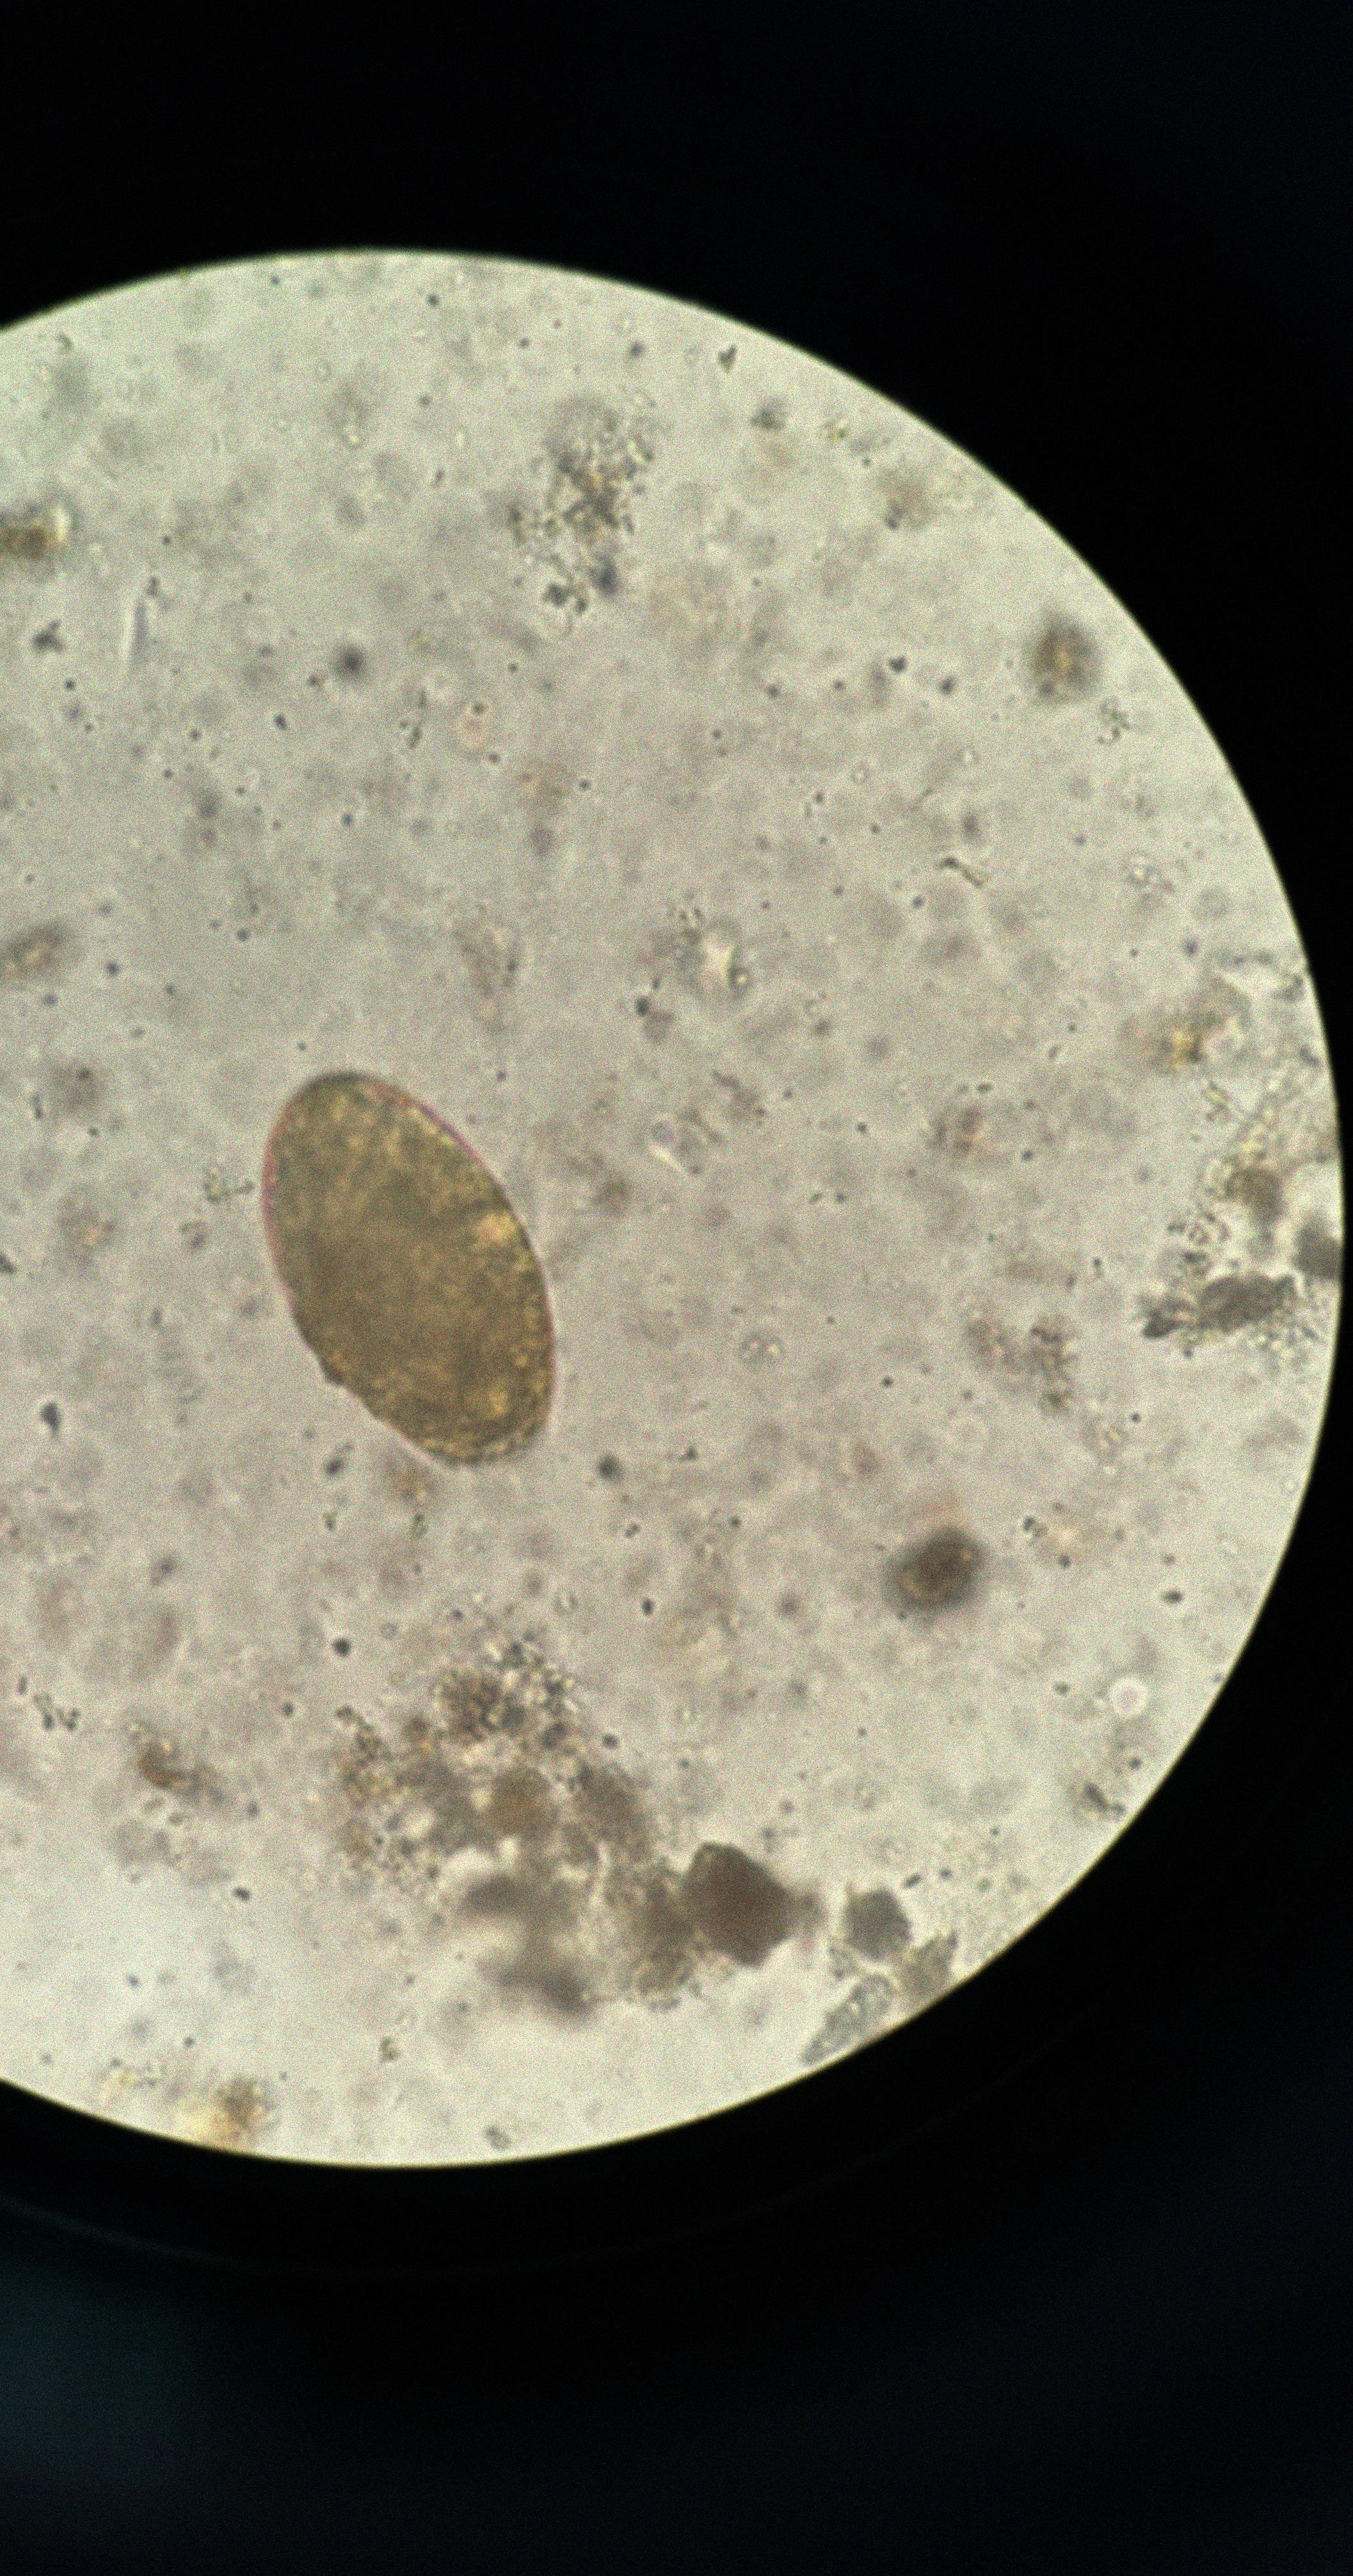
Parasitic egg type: Fasciolopsis buski